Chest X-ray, PA view. Patient: 41 years old, sex F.
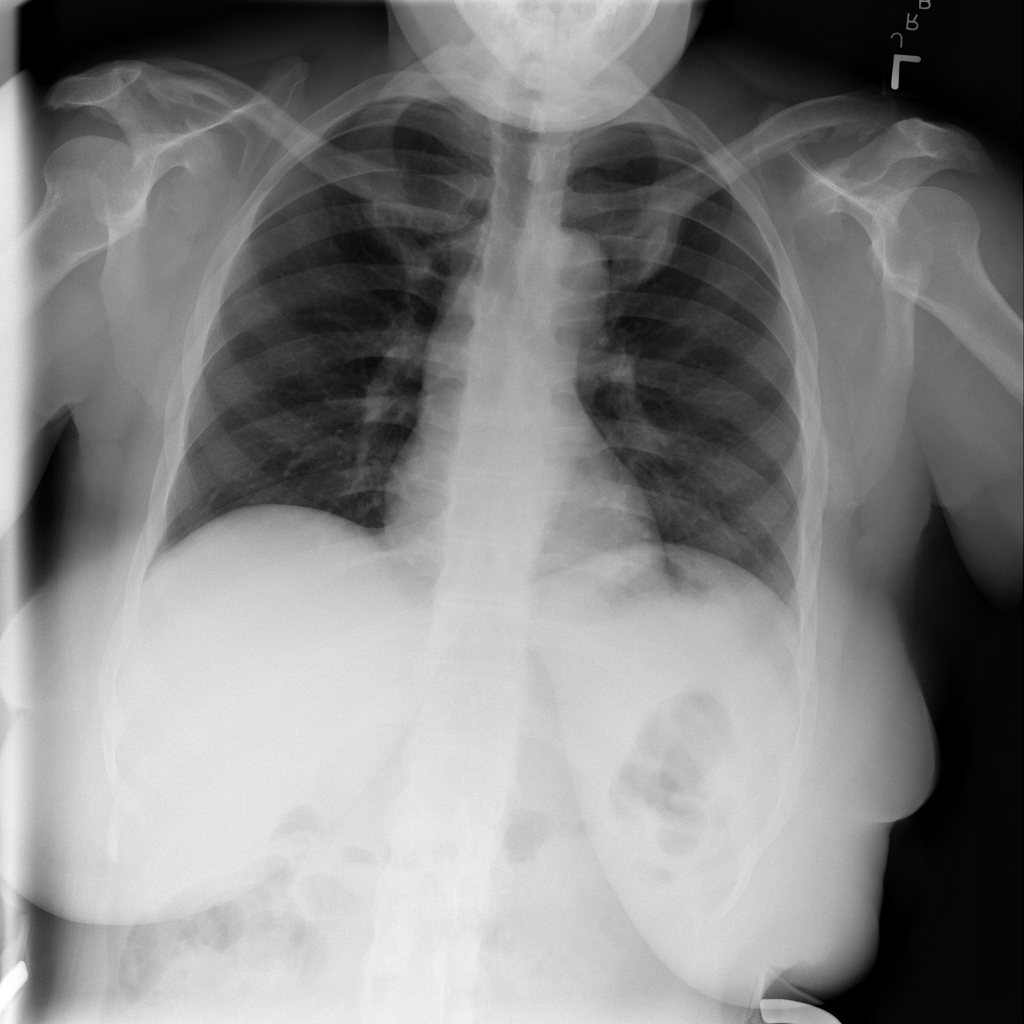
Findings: No Finding